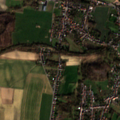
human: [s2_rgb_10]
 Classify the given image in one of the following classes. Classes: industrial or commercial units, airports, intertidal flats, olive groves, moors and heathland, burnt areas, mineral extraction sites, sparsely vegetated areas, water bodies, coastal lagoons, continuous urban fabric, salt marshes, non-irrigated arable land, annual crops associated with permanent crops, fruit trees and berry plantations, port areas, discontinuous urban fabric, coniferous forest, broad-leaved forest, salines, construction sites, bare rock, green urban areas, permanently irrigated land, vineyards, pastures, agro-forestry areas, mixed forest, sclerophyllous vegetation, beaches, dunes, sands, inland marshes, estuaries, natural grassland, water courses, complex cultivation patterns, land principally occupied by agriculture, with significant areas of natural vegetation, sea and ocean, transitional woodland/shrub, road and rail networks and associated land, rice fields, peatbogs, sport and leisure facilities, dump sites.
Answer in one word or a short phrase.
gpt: discontinuous urban fabric, non-irrigated arable land, pastures, complex cultivation patterns, land principally occupied by agriculture, with significant areas of natural vegetation